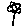
Label: flower